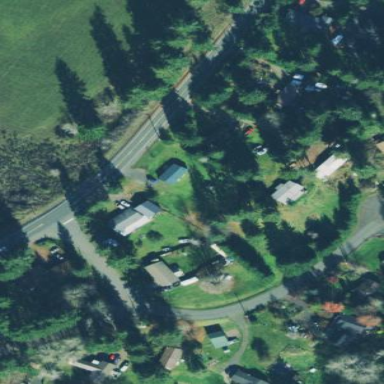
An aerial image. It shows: Rural residential area.